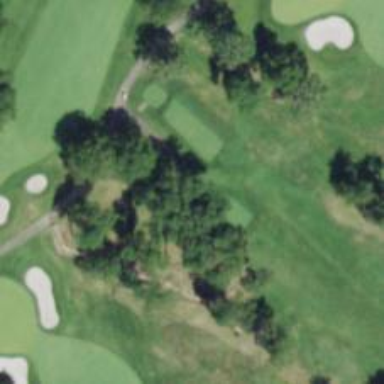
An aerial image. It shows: Path for both roads and golfers.